Question: I want to get tweets by code 'twitter.tweets()', but of class 'Twitter' returns only such as shown bottom of this question.
'''
class Twitter
tweets = []
getTweets: ->
tweets_array = []
$.getJSON('http://search.twitter.com/search.json?callback=?&rpp=100&q=%40weed_7777')
.done((data) =>
$.each data.results, (i, item) ->
tweets_array.push item.text
@tweets = tweets_array
)
twitter = new Twitter
###
Present Code
###
twitter.getTweets()
.done ->
console.log twitter.tweets
###
Ideal Code ... very simple !
###
console.log twitter.tweets()
'''

Thanks for your kindness.
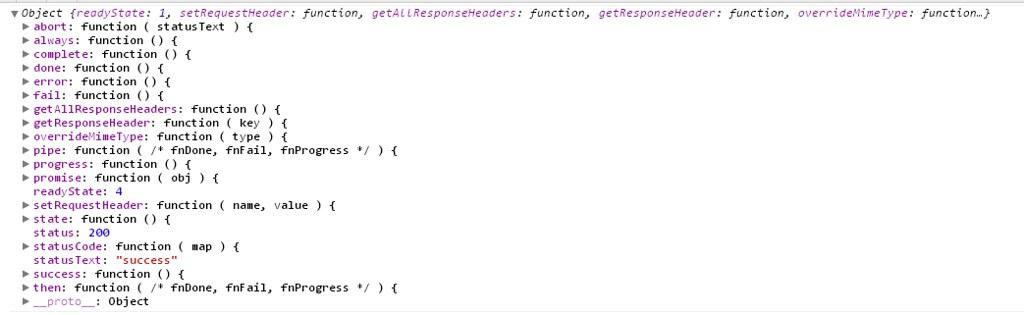
Answer: If you work with Javascript you should be highly aware of the fact that you are working in an asynchronous/evented environment. So in the end you will be forced to get used to this. Of course there are some strategies to make life easier for example by using the async library (<URL>
'''
async.series [
(callback) =>
$.getJSON('http://search.twitter.com/search').done (data) =>
@tweets = (item for item in data)
callback(null, pass_some_data_if_you_want)
,
(callback) =>
$.getJSON('http://search.twitter.com/some_other_search').done (data) =>
do_what_ever_you_want_and_need()
callback(null, pass_some_data_if_you_want)
],
(error, result) => handle_error_case(error)
'''
Obviously this makes only sense if you multiple actions that you want to execute in series.
If you just have one. than your code
'''
twitter.getTweets().done -> console.log twitter.tweets
'''
is the best way to go.